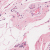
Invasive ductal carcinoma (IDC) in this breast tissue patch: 0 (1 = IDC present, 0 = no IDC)